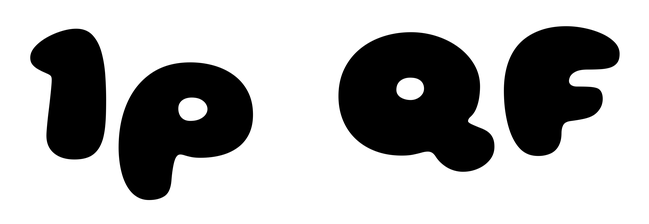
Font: Gluten_Black